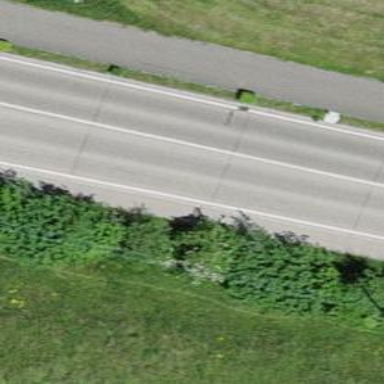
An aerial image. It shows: Secondary road with asphalt surface.